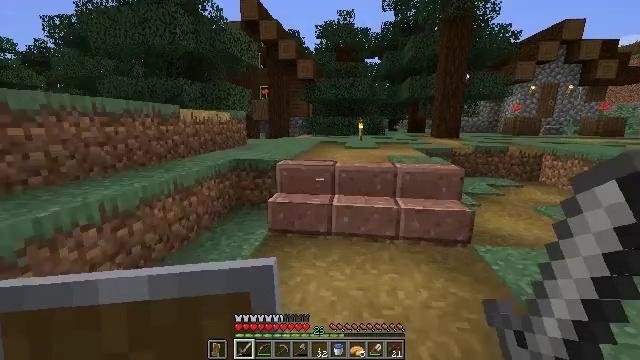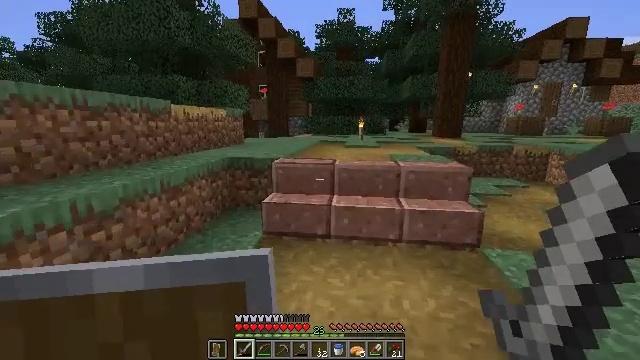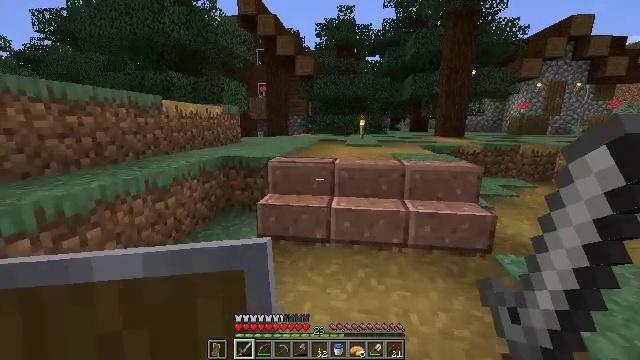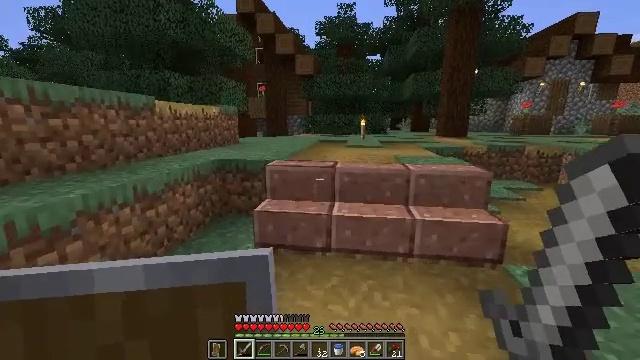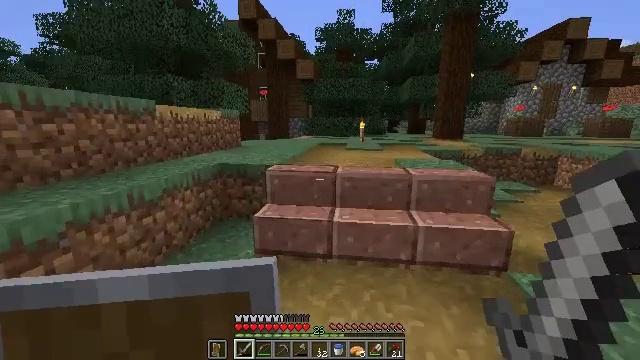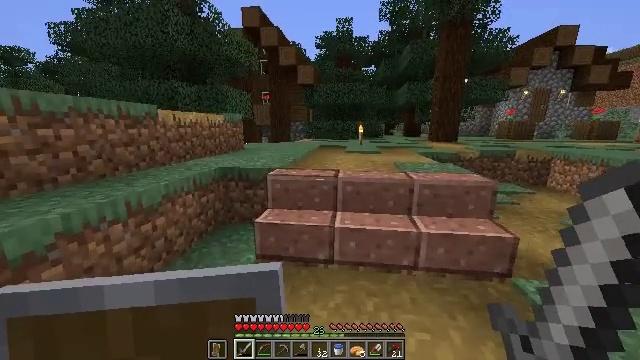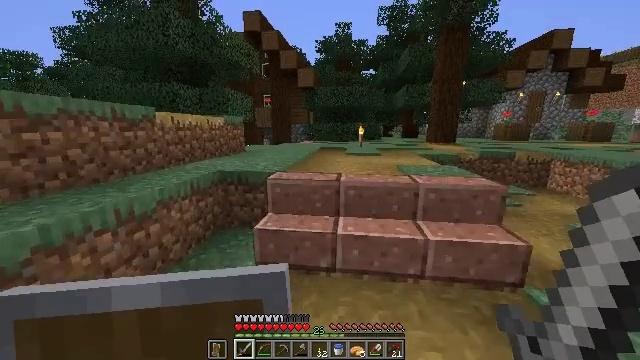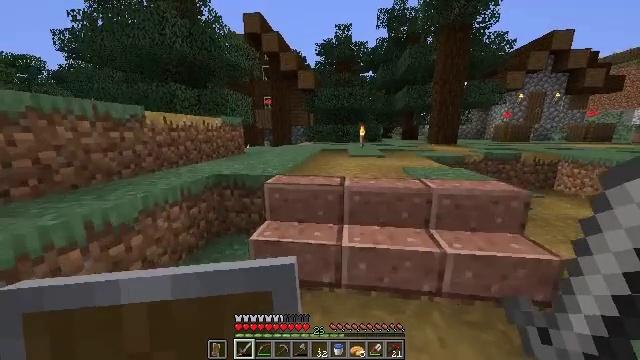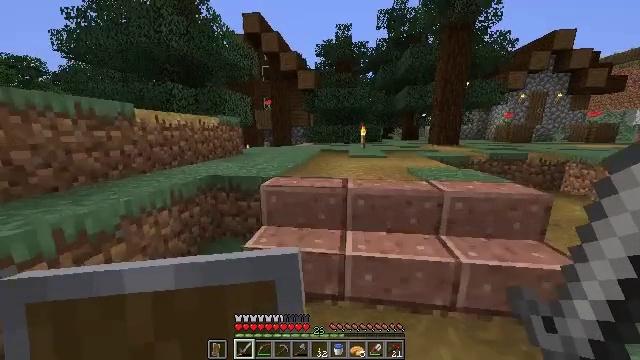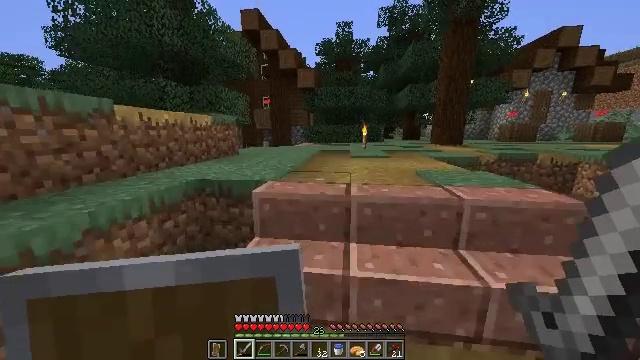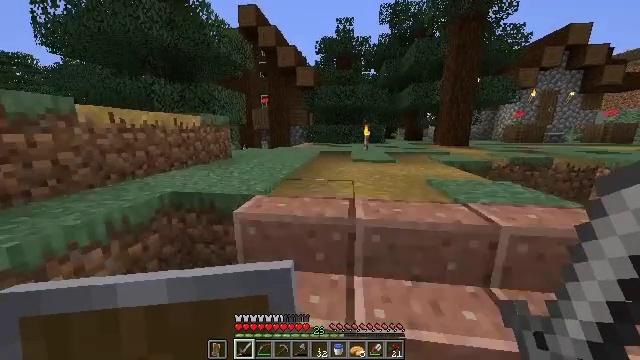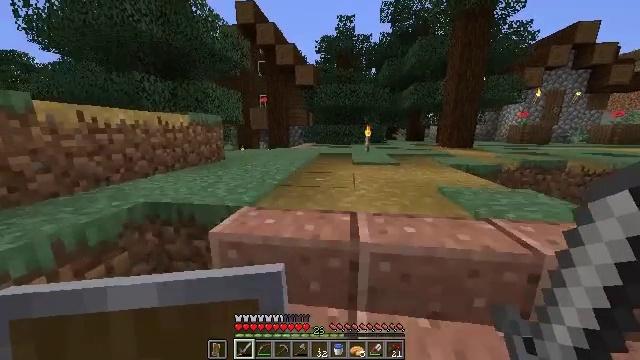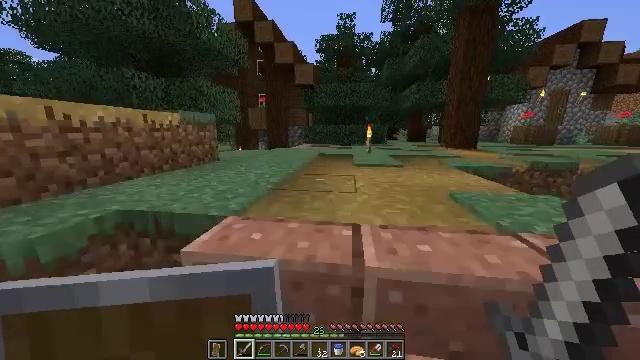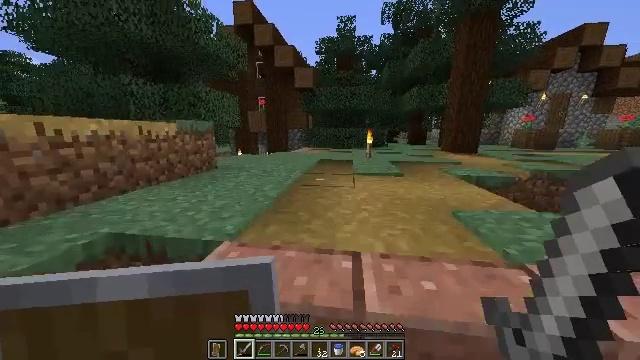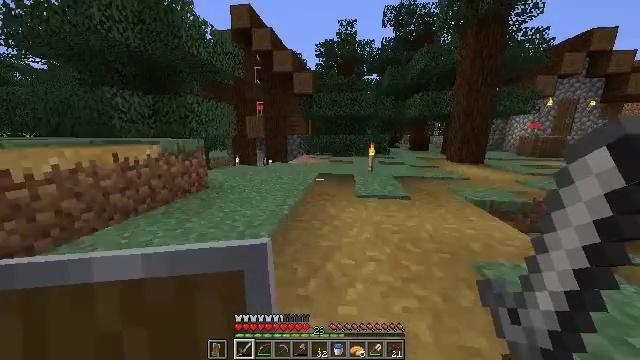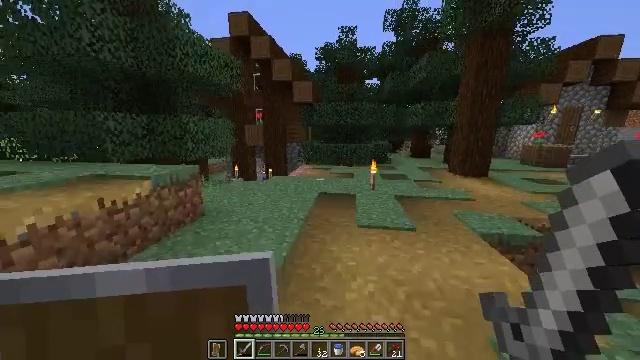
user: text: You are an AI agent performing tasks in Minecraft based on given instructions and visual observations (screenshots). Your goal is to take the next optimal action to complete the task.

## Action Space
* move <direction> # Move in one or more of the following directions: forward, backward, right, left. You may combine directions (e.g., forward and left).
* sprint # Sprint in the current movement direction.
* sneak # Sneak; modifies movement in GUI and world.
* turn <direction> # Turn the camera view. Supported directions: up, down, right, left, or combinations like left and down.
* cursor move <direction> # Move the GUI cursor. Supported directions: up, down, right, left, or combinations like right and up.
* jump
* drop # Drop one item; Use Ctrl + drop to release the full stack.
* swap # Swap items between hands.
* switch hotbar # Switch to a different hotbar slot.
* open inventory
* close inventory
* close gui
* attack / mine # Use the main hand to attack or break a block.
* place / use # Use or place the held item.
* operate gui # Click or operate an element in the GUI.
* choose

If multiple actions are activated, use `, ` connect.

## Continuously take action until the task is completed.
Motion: motion action
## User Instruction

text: Combine materials in a crafting table to craft a light gray bed.
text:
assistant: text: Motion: move forward
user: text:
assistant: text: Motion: move forward
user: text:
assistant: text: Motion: move forward, sprint
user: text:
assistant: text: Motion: move forward, sprint
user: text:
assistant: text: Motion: move forward, sprint
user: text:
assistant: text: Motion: move forward
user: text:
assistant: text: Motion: move forward
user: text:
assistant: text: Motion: move forward
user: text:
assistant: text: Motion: move forward
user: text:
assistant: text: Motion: move forward
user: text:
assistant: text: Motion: move forward
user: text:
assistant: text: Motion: move forward
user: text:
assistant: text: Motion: move forward
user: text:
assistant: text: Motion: move forward
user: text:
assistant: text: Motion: move forward
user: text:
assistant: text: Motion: move forward
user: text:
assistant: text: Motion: move forward
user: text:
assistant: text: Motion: move forward
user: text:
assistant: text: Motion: move forward
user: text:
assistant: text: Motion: move forward
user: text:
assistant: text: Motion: move forward
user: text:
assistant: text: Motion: move forward
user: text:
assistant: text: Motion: move forward
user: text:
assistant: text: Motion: move forward
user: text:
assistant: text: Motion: move forward
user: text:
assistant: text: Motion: move forward
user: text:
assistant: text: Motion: move forward
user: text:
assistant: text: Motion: move forward
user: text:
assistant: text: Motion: move forward
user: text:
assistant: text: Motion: move forward